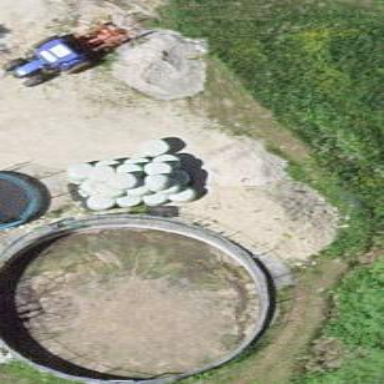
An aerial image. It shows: Slurry tank building.